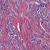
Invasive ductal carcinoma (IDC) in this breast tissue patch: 1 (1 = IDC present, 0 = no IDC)